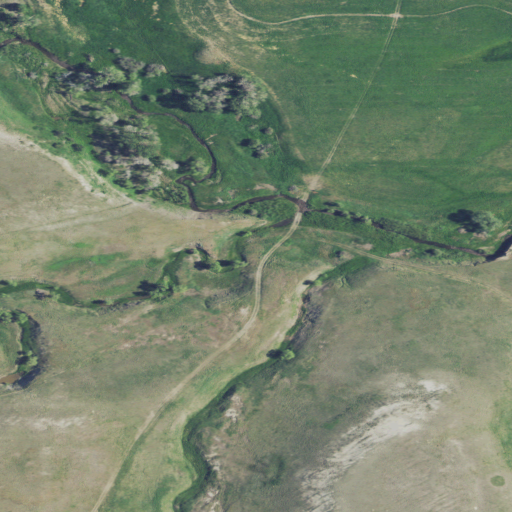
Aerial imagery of valley in Montana named Castners Coulee containing grassland, herbaceous wetlands, shrub, cultivated crops, and woody wetlands